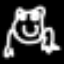
Label: frog